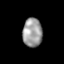
Tissue: skin
Cell type: Others
Senescence score: 0.8081
Nuclear area (px): 550
Mean DAPI intensity: 156.613